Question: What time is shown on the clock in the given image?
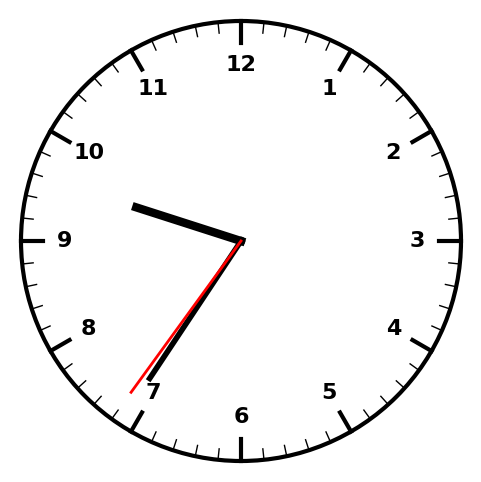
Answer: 09:35:36